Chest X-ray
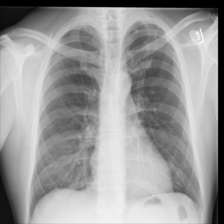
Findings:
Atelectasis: negative
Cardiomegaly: negative
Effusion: negative
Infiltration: negative
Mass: negative
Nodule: negative
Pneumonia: negative
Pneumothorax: negative
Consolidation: negative
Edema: negative
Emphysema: negative
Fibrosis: negative
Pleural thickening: negative
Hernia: negative